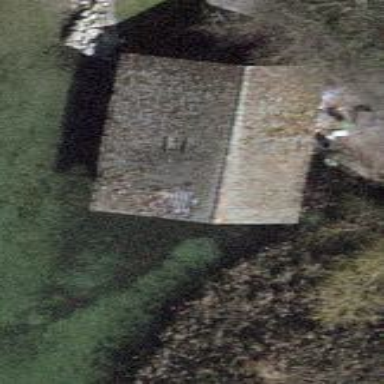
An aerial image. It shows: Boathouse building.